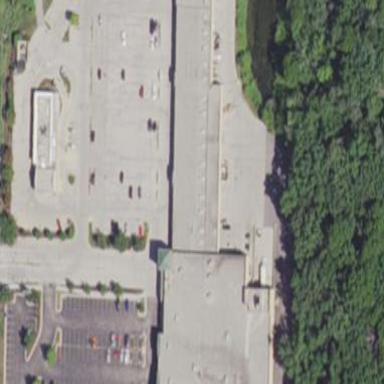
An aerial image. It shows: Retail building.